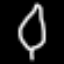
Label: leaf